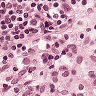
Metastatic tissue present: no